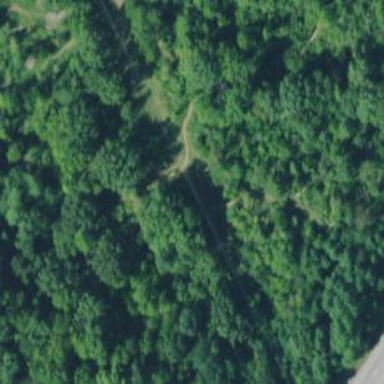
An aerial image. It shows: Path designated for bicycles.